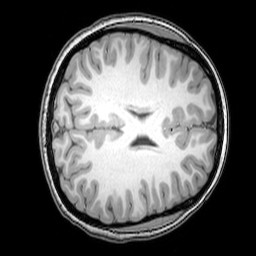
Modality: T1w
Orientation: axial
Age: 21
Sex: female
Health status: healthy
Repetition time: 0.081 s
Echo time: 0.037 s